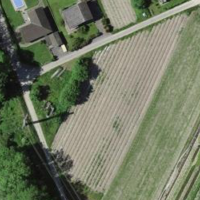
EUNIS habitat code: 52
Species observed at this site:
Cyperus esculentus